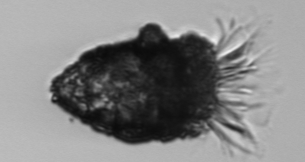
Label: Stenosemella_pacifica